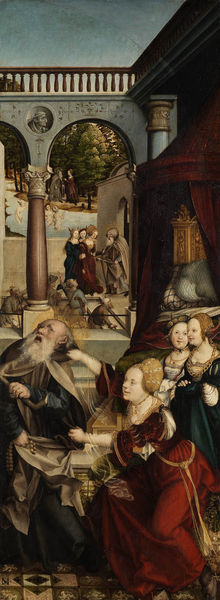
Titel: Der hl. Antonius, versucht von drei Teufeln in Frauengestalt, Salemer Altar Tafel 3
Künstler: Martin Schaffner
Standort: Karlsruhe
Institution: Staatliche Kunsthalle Karlsruhe
Schlagwörter: baum, blau, gemälde, hand, himmel, mann, umhang, wasser, baden, bäume, fluss, frauen, grün, landschaft, menschen, see, ausschnitt, bunt, busen, frau, hintergrund, kleid, kleider, männer, schmuck, szene, säule, säulen, gebäude, gürtel, haus, rot, haube, malerei, alt, bart, architektur, arme, bibel, blicke, enthauptung, johannes, samt, vollbart, bild, hände, niederlande, vorhang, öl, brücke, boden, gold, mantel, gewänder, gotik, krone, ohren, renaissance, rosa, brunnen, engel, garten, deutschland, terrasse, farbig, bogen, italien, perspektive, alter mann, hof, ziehen, figuren, rundbogen, ölgemälde, gewalt, draussen, detail, schmal, festhalten, bett, geländer, stufen, nackte, tor, halle, oben, bögen, bad, nacktheit, arkade, innenhof, alter, greis, medaillon, religion, torbogen, balustrade, streit, strafe, mosaik, niederländisch, arkaden, tracht, heiligenschein, nimbus, schmerz, mittelalter, mönch, diskussion, baldachin, heiliger, flämisch, niederländer, tempel, fresko, maria, korinthisch, rosenkranz, anbetung, schmerzen, schrei, biblisch, szenen, schrein, steinfussboden, zelt, hochrechteckig, überrascht, erschrocken, folter, badem, titten, gemme, bible, simultan, simultandarstellung, tafelmalerei, mittelatler, cranach, freifläche, enaissance, rogier van der weyden, simson, kleidungsstücke, torborgen, 0, ungezogen, vorderdrund, gott urteilt, langziehen, alter mann bart, 00, 000, 00000, josefslegende, lokalfarbigkeit